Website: slack
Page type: stored-credit-cards
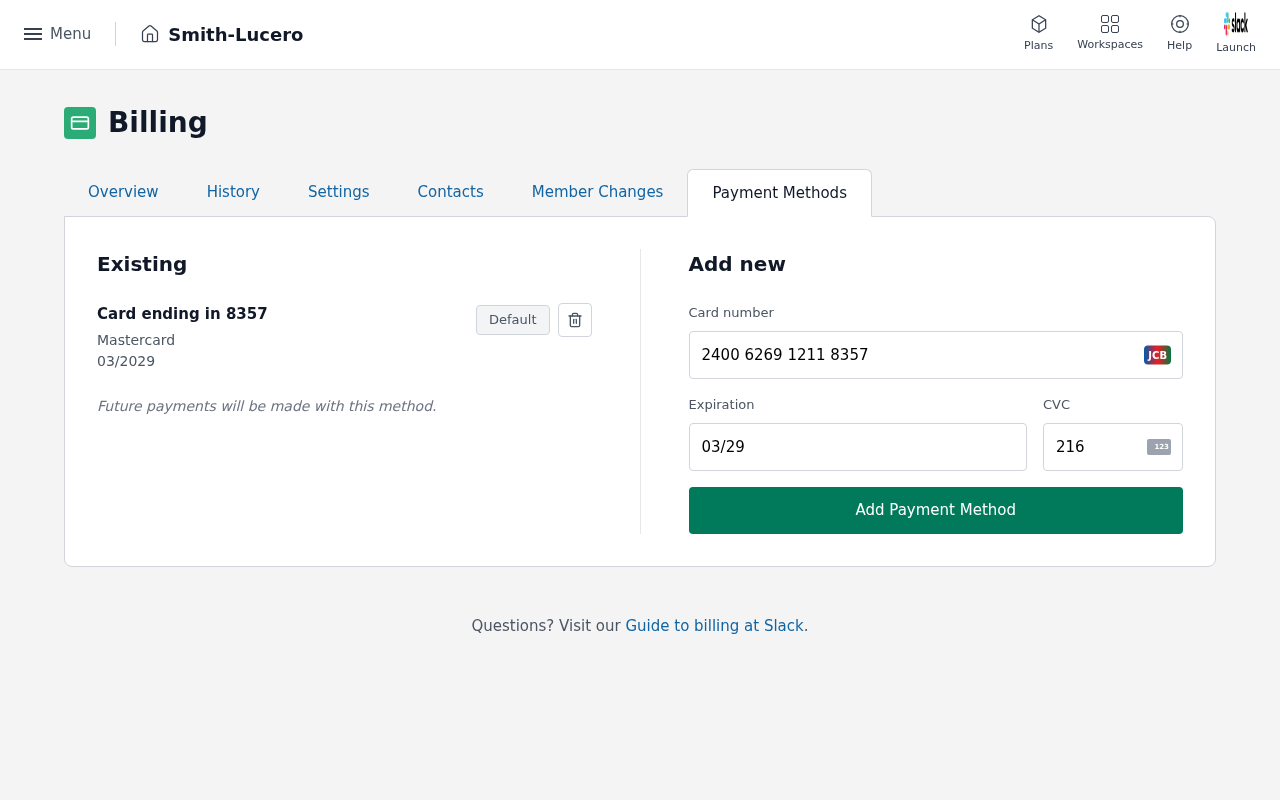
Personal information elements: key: PII_CARD_CVV
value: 216
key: PII_CARD_EXPIRY
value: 03/2029
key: PII_CARD_EXPIRY
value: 03/29
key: PII_CARD_LAST4
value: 8357
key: PII_CARD_NUMBER
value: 2400 6269 1211 8357
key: PII_CARD_TYPE
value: Mastercard
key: PII_COMPANY
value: Smith-Lucero